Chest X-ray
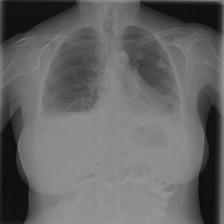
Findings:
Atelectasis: positive
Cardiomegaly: negative
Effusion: positive
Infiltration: positive
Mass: negative
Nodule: negative
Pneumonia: negative
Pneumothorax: negative
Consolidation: negative
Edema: negative
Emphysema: negative
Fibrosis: negative
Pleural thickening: negative
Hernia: negative